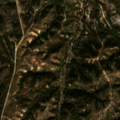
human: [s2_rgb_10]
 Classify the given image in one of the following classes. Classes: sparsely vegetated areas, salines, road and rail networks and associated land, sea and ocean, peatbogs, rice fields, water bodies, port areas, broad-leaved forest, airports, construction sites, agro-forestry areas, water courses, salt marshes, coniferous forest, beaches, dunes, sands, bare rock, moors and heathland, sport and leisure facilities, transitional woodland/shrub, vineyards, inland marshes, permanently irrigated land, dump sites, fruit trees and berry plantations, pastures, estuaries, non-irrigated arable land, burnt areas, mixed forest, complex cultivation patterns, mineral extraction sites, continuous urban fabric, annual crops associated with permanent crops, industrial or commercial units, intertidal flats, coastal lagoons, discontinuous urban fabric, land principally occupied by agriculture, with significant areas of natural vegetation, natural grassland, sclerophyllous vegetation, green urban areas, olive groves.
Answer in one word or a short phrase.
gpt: non-irrigated arable land, land principally occupied by agriculture, with significant areas of natural vegetation, broad-leaved forest, transitional woodland/shrub